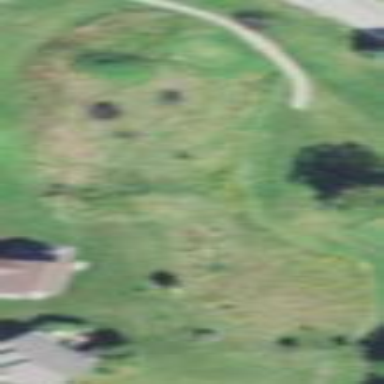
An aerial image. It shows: Rough grassy area used for golf.